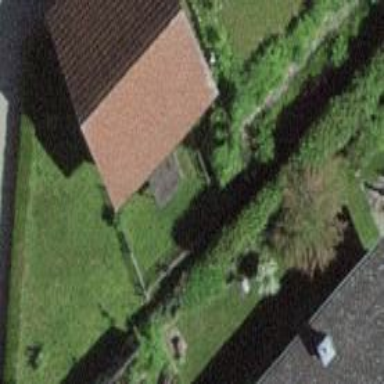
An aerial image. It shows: Garage building.